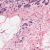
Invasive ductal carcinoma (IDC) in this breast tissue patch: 0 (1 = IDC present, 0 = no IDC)